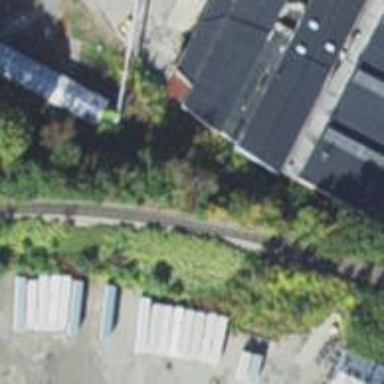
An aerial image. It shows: Abandoned railway.